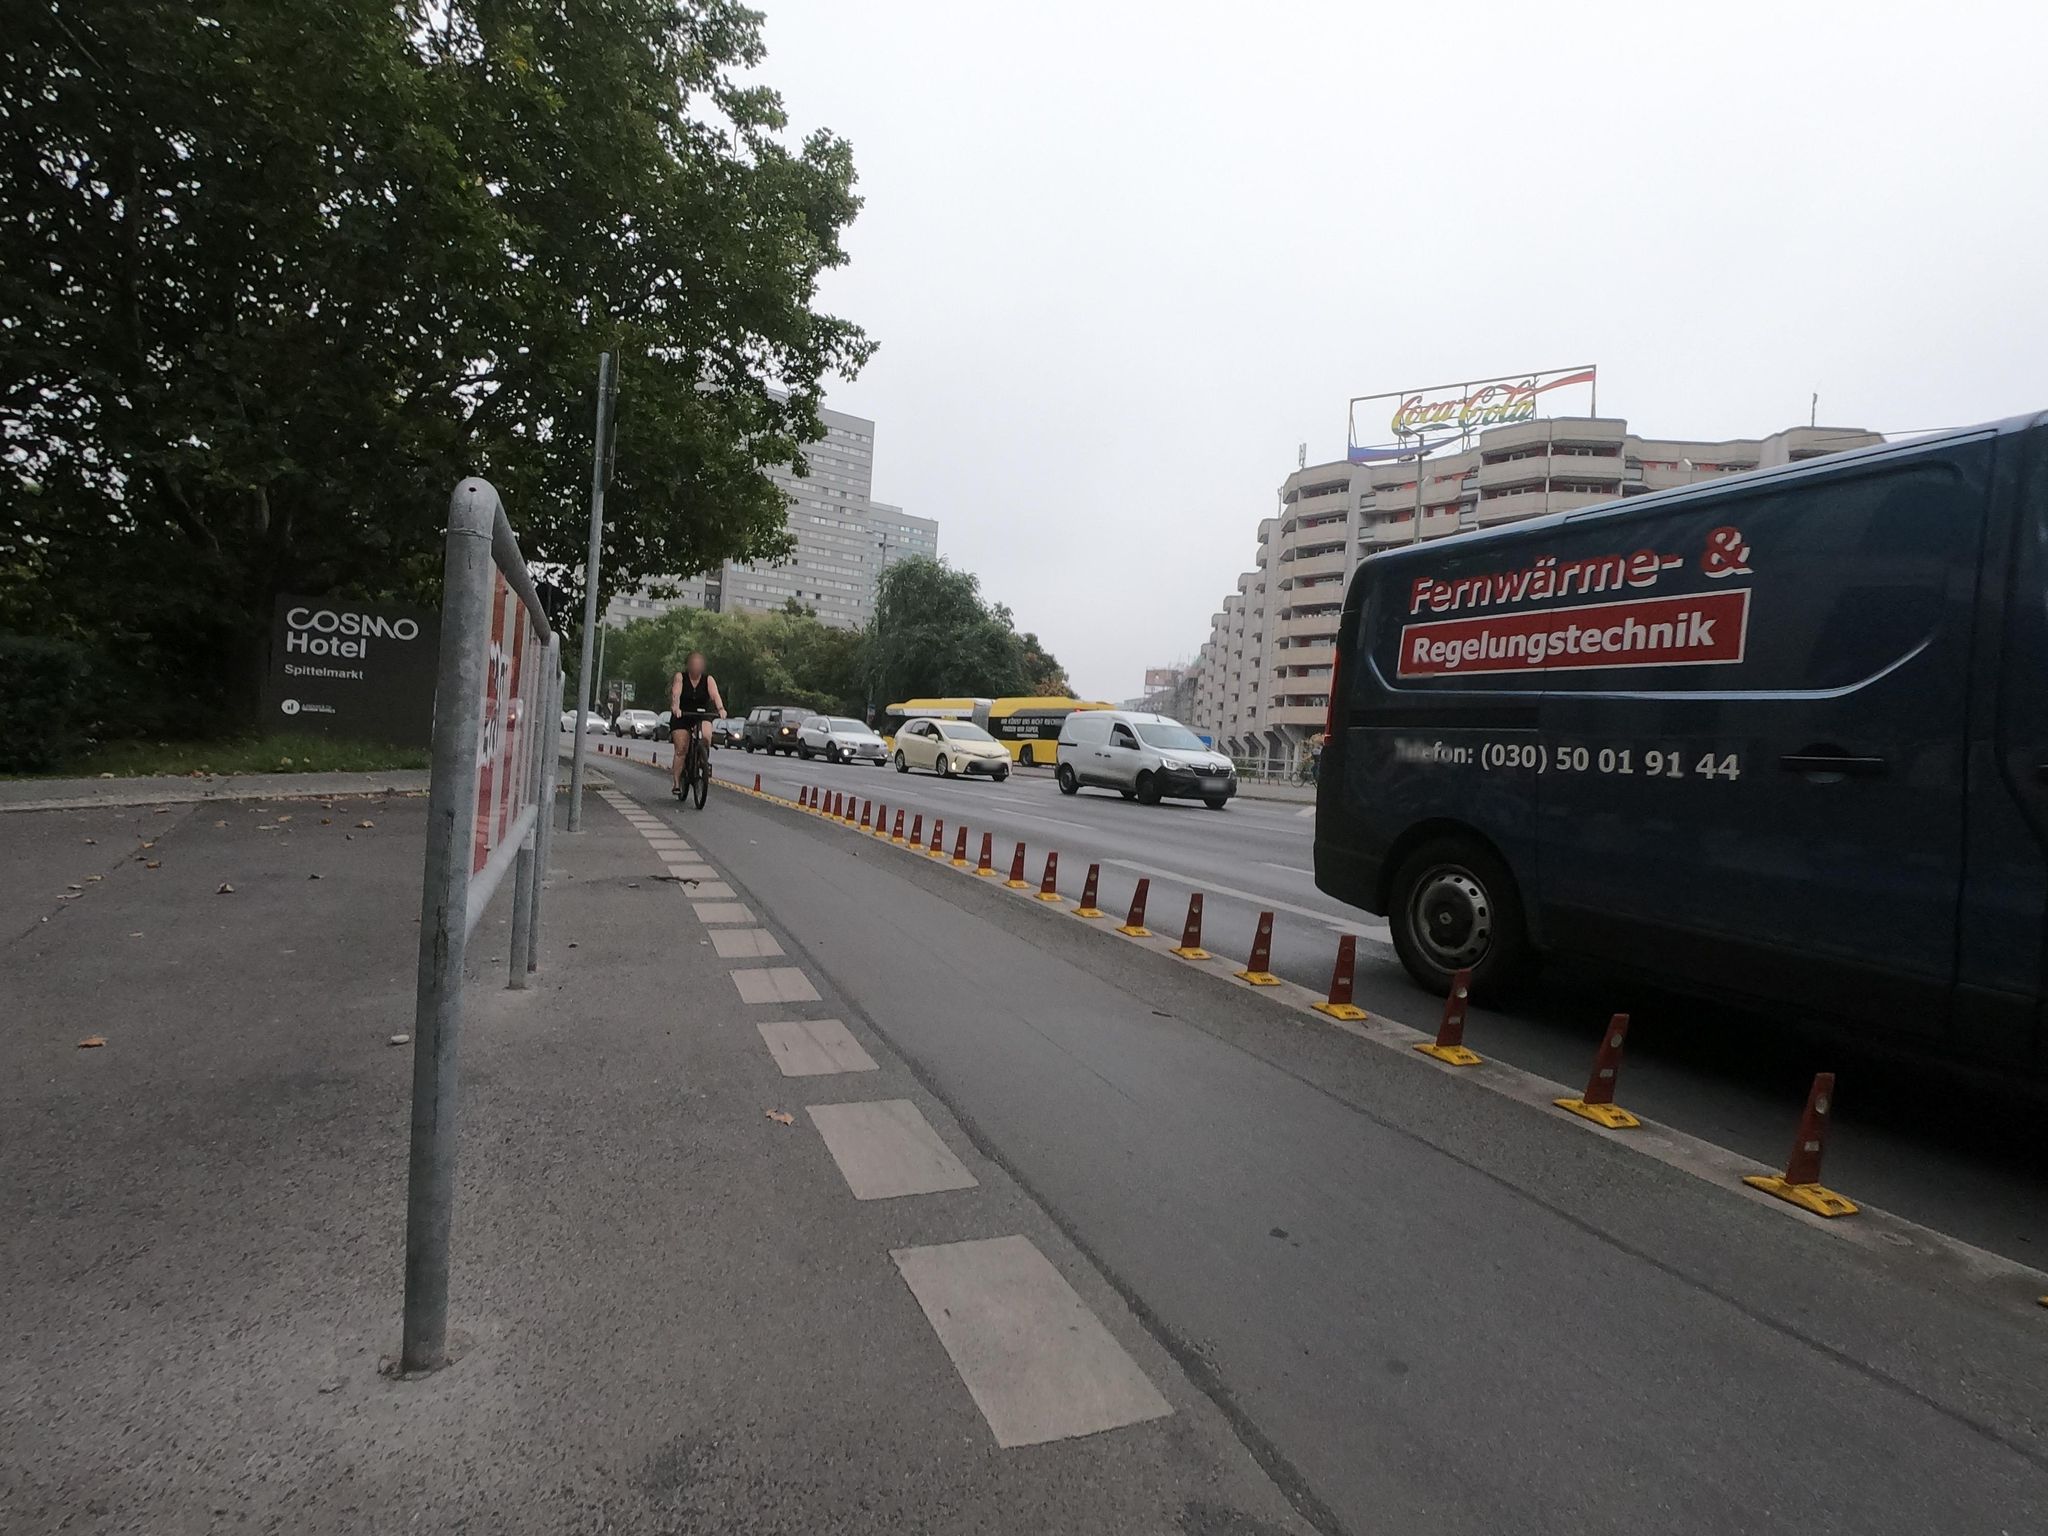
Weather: cloudy
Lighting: day
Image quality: good
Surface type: cycling surface
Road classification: cycleway, service
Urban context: urban centre
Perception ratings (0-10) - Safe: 4.45, Lively: 6.99, Beautiful: 7.92, Boring: 4.49, Depressing: 8.43, Wealthy: 6.62